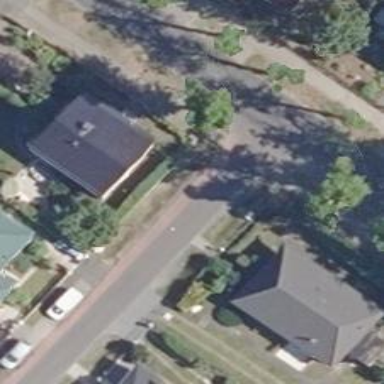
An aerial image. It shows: Residential road with asphalt surface and no sidewalk.